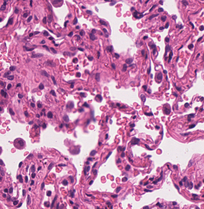
Tumor epithelial tissue: no
Tumor-associated stroma tissue: no
Normal tissue: yes